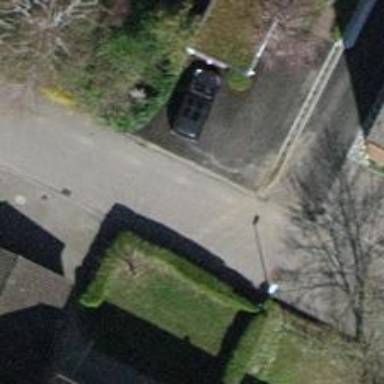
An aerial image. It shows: Living street.